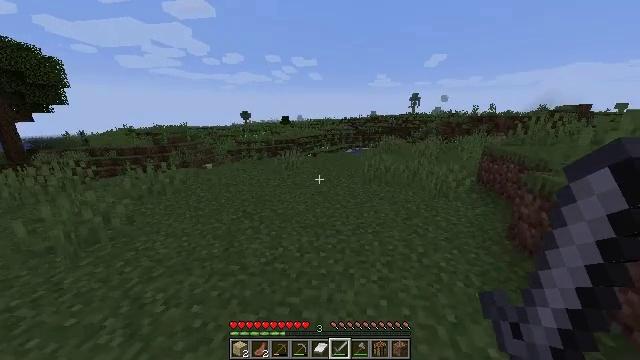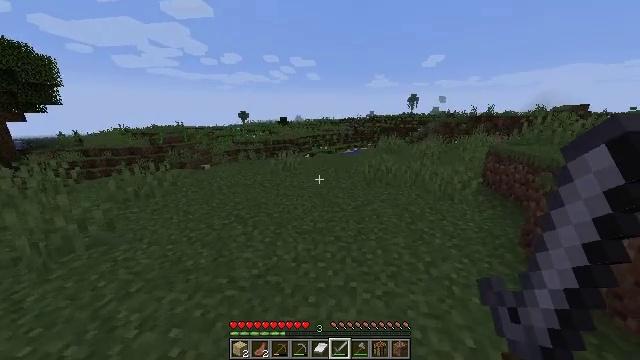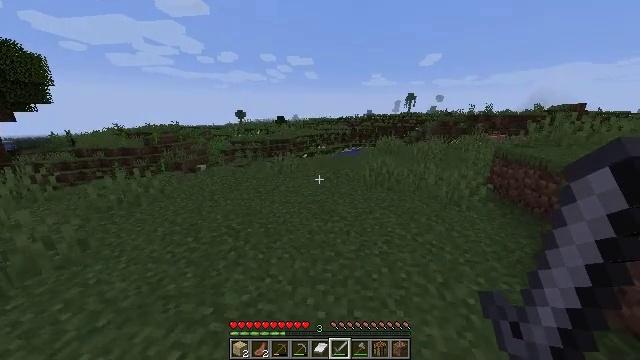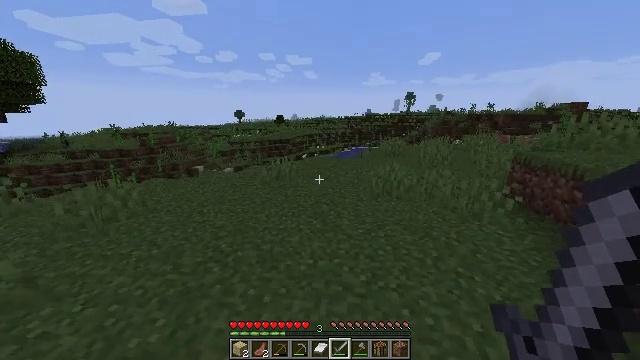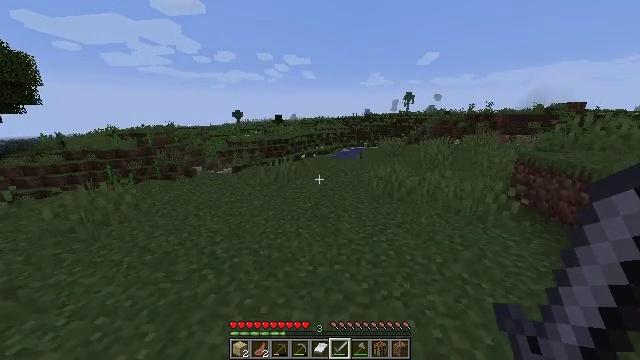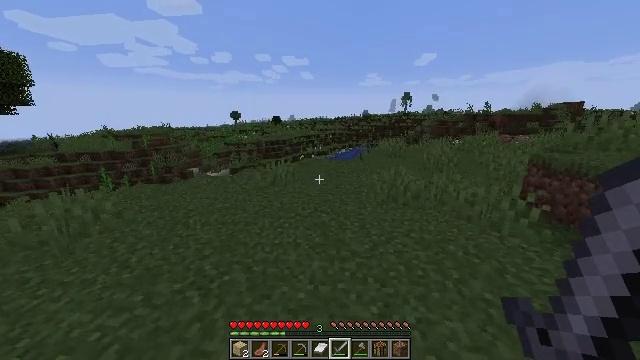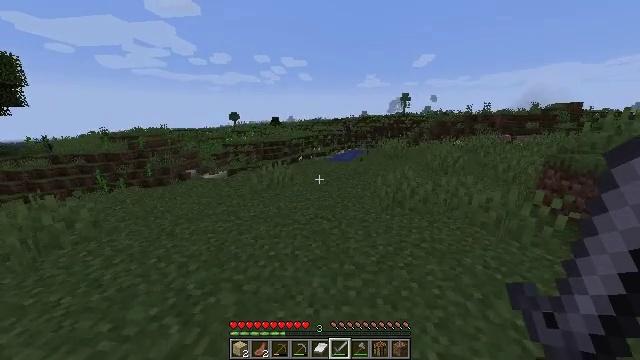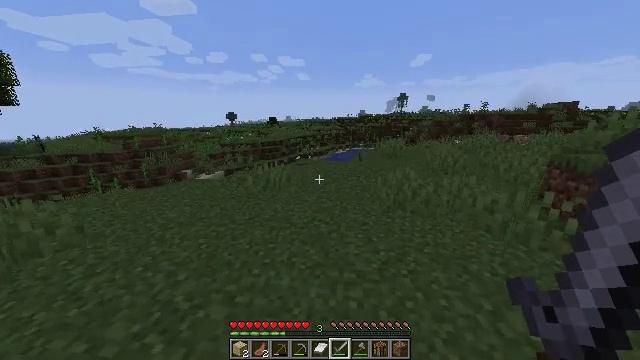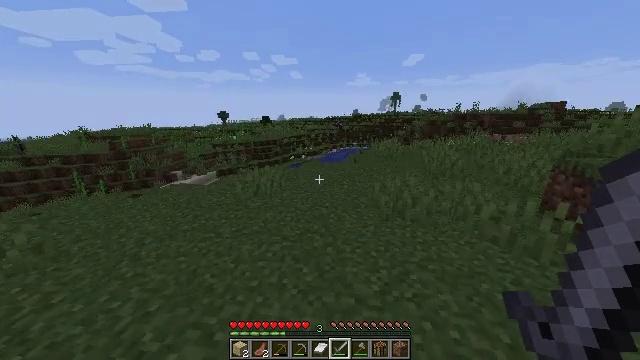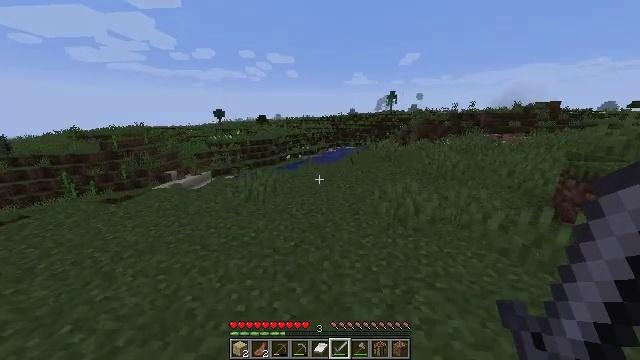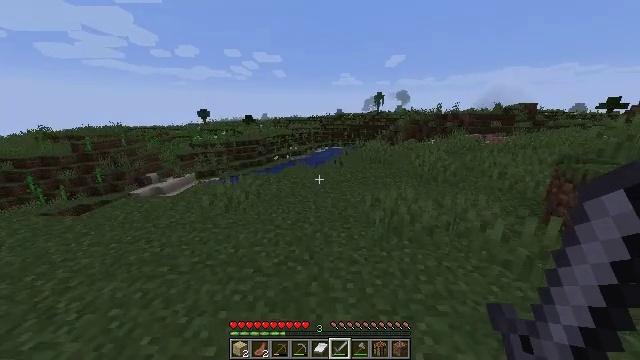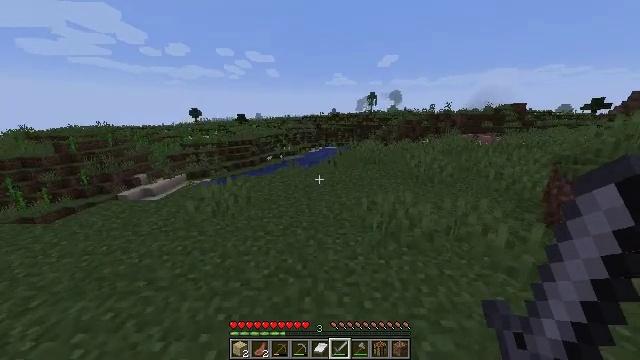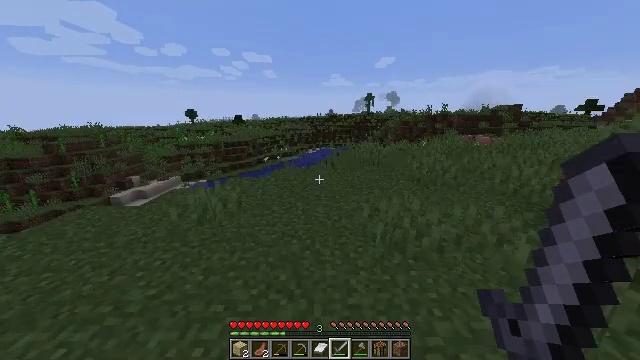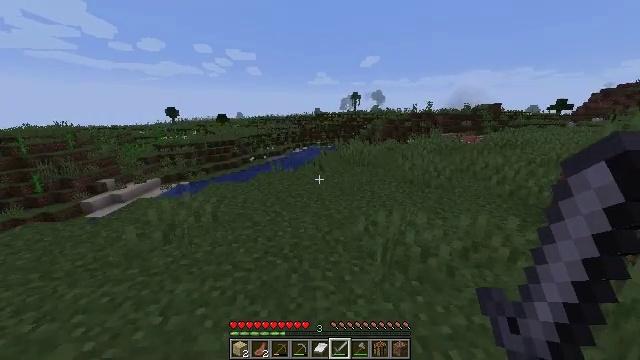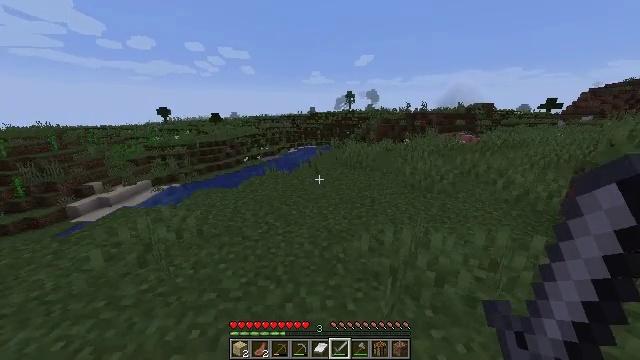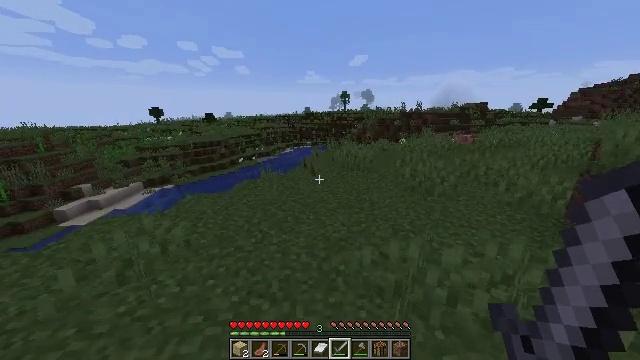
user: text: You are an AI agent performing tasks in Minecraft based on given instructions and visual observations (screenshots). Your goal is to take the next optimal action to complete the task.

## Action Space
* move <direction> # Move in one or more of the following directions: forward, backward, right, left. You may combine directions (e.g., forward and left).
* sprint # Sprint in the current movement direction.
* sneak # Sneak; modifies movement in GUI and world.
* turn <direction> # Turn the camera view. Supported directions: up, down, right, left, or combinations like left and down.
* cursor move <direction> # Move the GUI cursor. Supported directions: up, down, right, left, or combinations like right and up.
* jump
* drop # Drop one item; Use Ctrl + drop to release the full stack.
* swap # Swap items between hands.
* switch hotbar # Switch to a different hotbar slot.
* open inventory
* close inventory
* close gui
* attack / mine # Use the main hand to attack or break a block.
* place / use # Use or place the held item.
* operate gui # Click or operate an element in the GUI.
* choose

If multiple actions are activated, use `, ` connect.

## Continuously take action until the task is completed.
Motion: motion action
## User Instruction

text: Collect sunflower from the field.
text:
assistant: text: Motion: move forward, sprint
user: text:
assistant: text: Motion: move forward, sprint
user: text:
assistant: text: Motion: move forward, sprint
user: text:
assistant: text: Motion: move forward, sprint
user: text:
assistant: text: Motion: move forward, sprint
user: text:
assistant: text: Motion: move forward, sprint
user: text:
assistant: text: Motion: move forward, sprint
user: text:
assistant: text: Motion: move forward, sprint, turn right
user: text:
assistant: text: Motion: move forward, sprint
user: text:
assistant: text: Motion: move forward, sprint, turn right
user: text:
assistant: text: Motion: move forward, sprint, turn right
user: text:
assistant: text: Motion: move forward, sprint
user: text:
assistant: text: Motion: move forward, sprint, turn right
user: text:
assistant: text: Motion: move forward, sprint, turn right
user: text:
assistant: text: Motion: move forward, sprint, turn right
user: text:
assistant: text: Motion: move forward, sprint, turn right
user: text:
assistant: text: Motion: move forward, sprint
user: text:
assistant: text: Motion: move forward, sprint, turn right
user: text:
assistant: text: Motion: move forward, sprint, turn right
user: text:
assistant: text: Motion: move forward, sprint
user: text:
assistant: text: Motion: move forward, sprint
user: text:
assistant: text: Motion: move forward, sprint
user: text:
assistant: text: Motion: move forward, sprint
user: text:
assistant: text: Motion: move forward, sprint
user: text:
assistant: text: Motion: move forward, sprint
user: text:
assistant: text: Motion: move forward, sprint
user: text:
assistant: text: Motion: sprint
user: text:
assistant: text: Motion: no_op
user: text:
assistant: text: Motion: no_op
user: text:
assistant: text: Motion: no_op